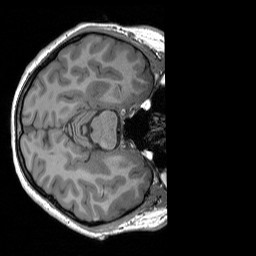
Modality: T1w
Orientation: axial
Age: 22
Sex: female
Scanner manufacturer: siemens
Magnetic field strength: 3 T
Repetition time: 1.9 s
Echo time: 0.00252 s